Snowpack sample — Buffalo Mountain, Silverthorne, Colorado, USA (1/25/25, 10:11 AM MST)
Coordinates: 39.6222, -106.1139
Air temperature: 22 °F
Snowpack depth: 110 cm
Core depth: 20 cm
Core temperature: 48.2 °F
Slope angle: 12°, slope face: 102°
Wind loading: high
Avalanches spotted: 0
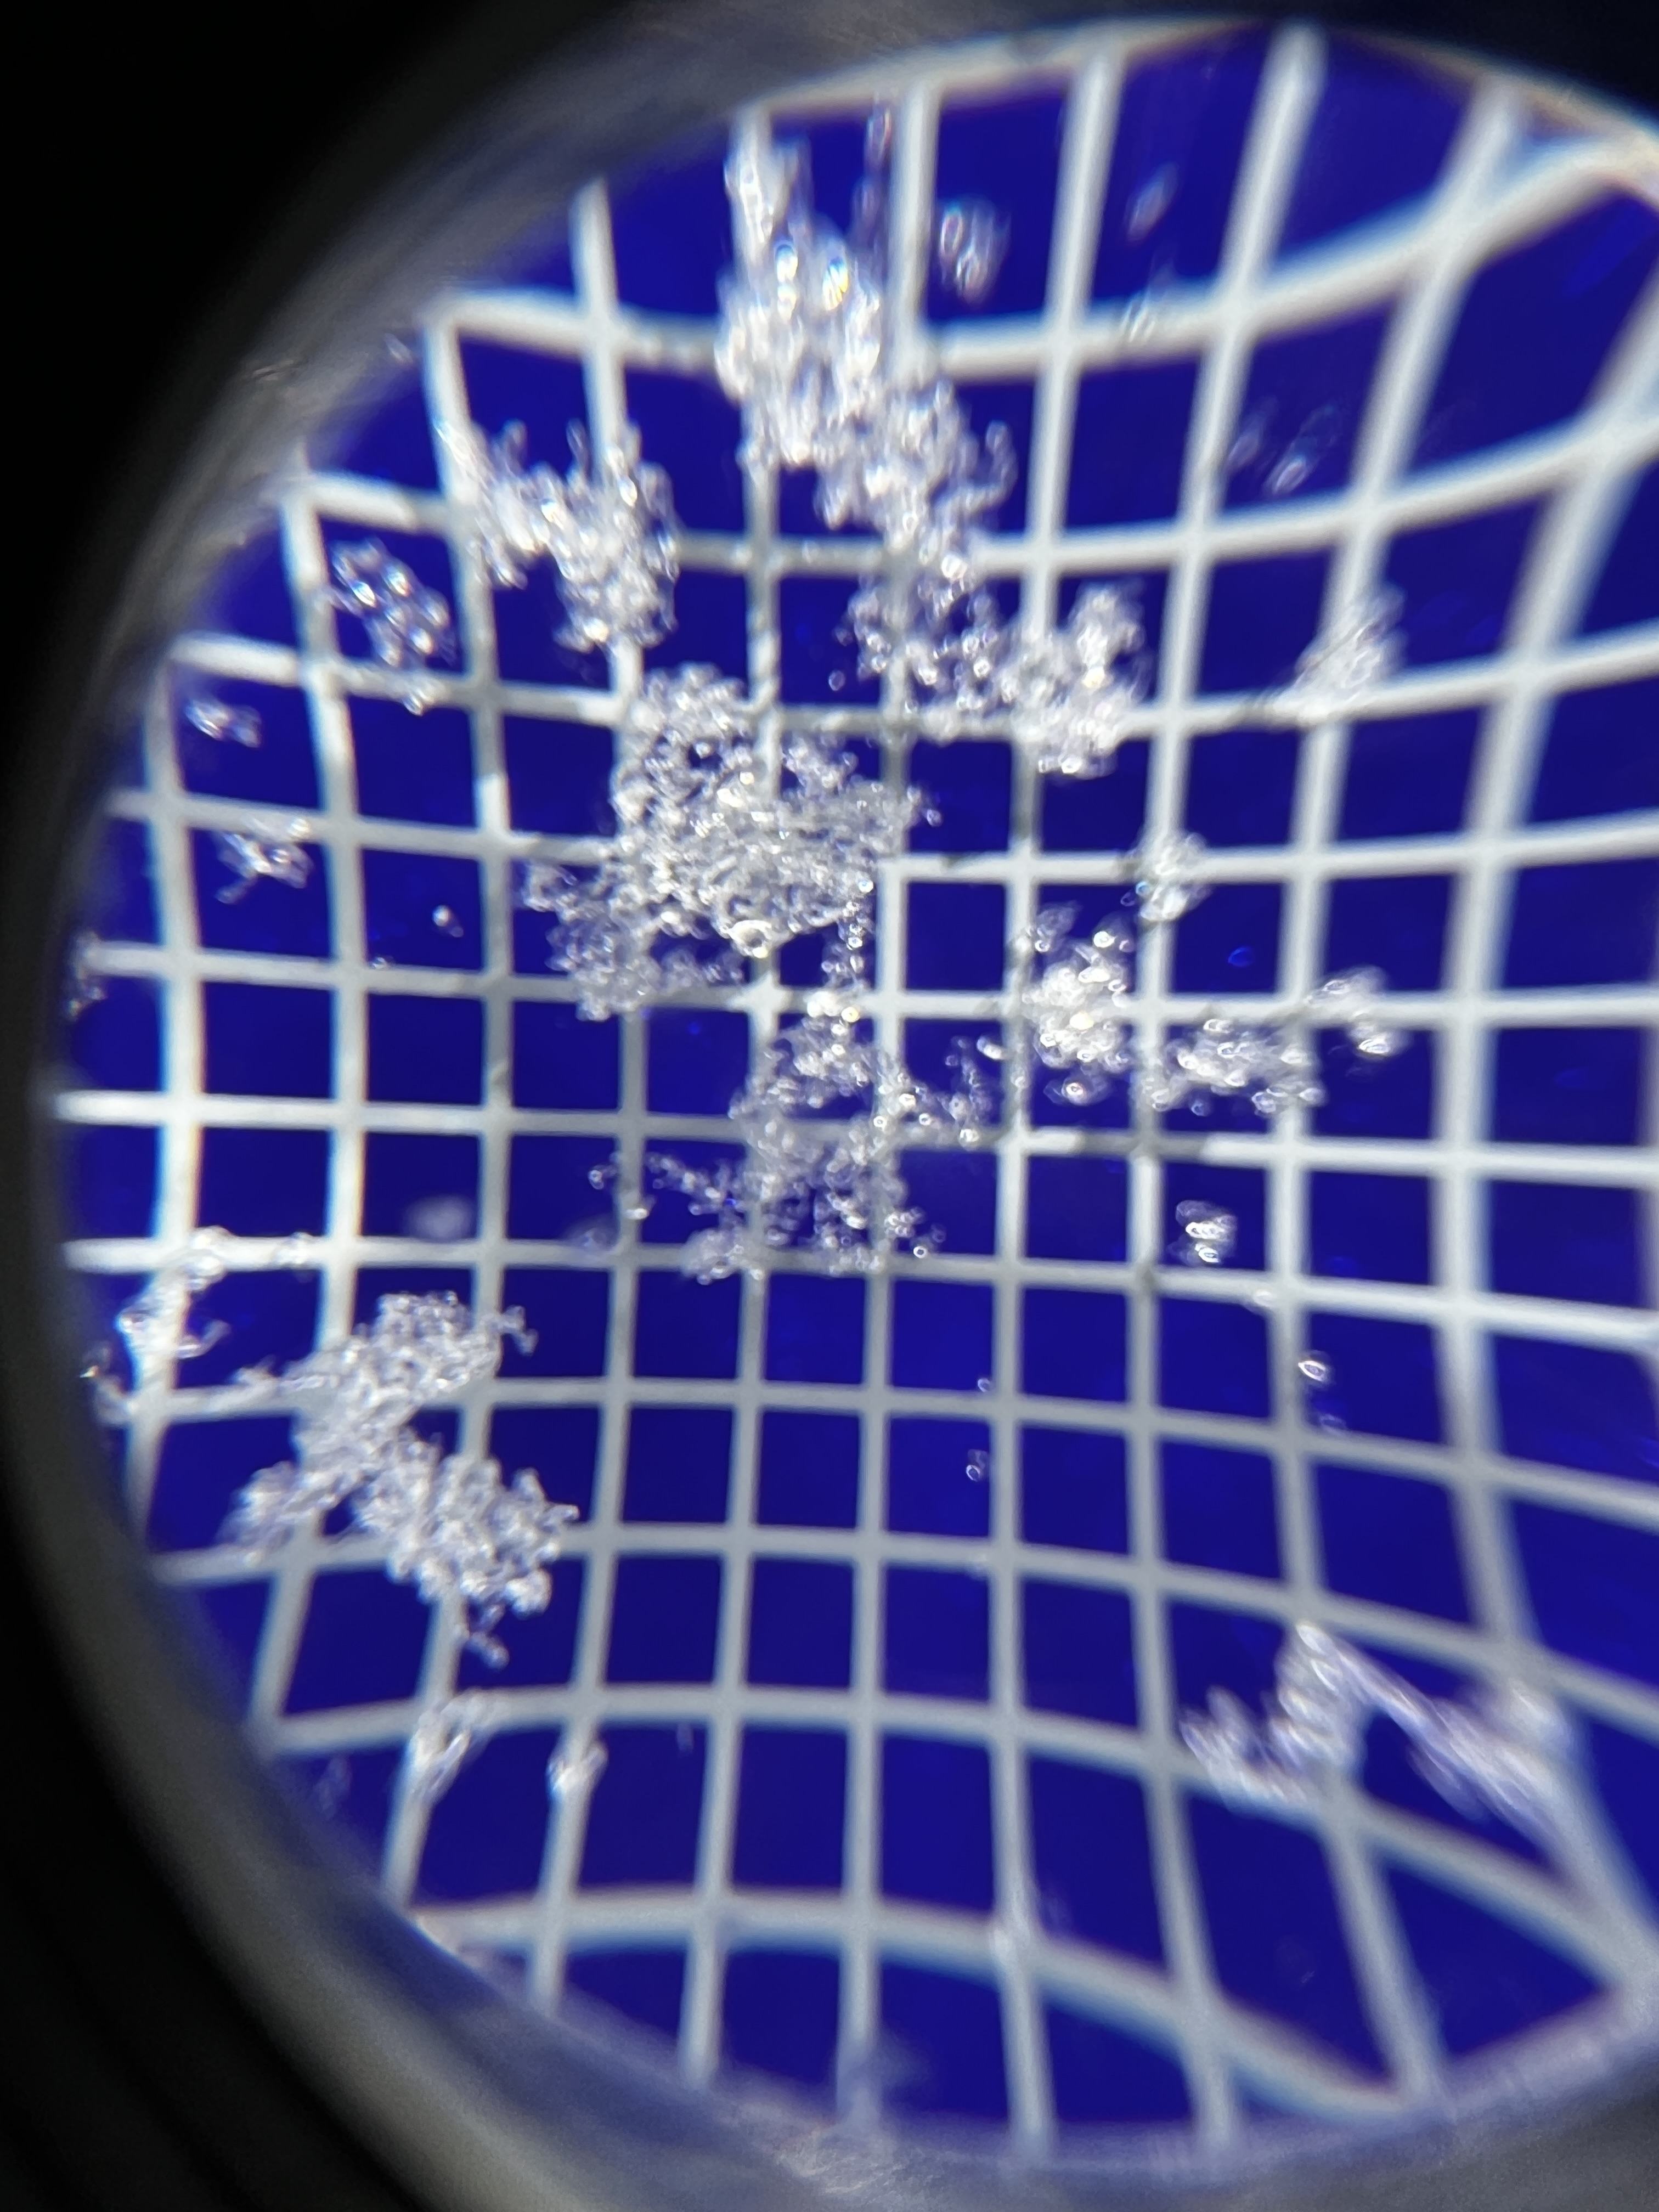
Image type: magnified_profile
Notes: No avalanches nearby, collected on the outskirts of a fire break 15 meters from the treeline, on way to Buffalo and Red Mountain